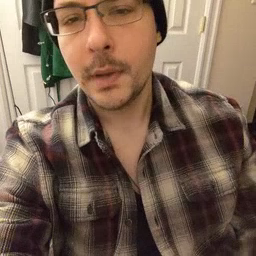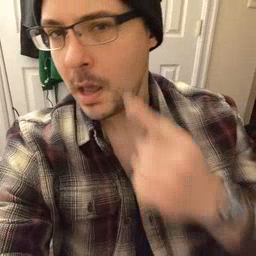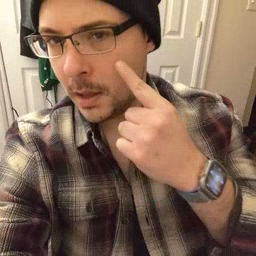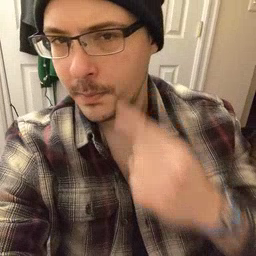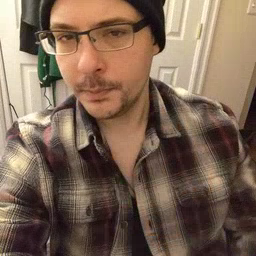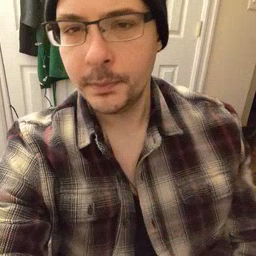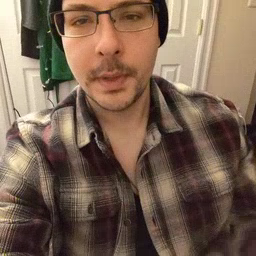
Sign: eye